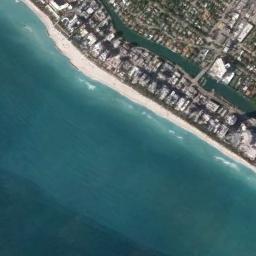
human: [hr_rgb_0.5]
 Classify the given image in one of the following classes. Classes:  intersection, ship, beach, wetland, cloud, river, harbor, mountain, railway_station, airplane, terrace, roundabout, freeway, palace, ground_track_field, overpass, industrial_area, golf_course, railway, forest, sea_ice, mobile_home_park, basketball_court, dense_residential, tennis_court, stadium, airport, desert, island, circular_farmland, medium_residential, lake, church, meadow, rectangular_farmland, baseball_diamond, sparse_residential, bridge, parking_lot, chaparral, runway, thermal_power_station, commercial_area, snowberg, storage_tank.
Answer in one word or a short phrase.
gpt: beach